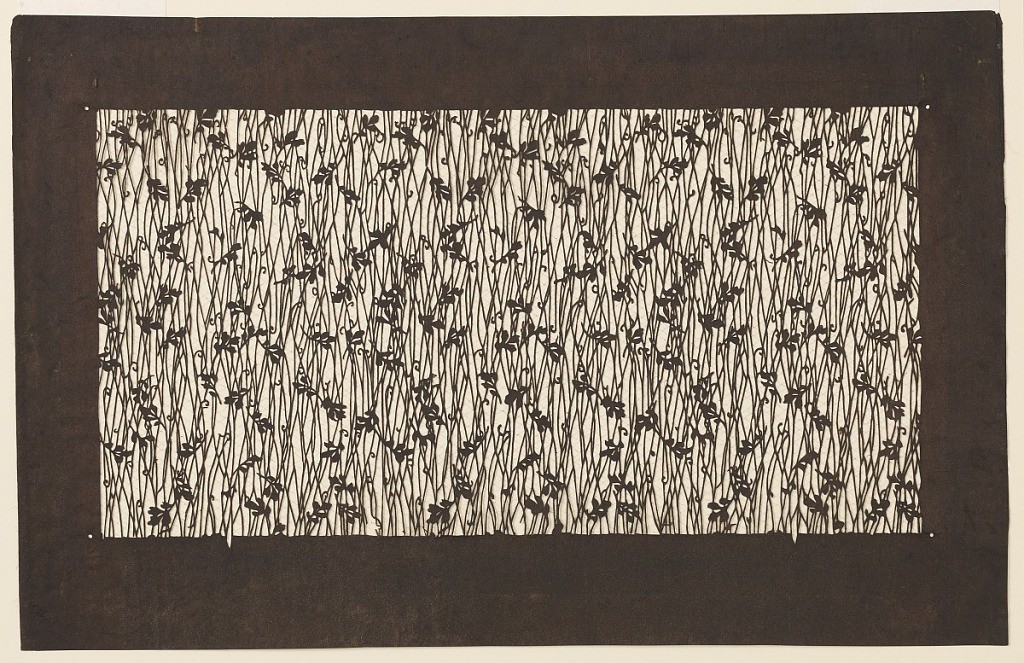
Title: Clover
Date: mid 18th - early 19th century
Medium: Mulberry paper (kozo washi) treated with fermented persimmon tannin (kakishibu), and silk threads (itoire)
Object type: Katagami
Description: Thrust carving created this clover and vine motif. Silk threads are added to support the stencil structure.